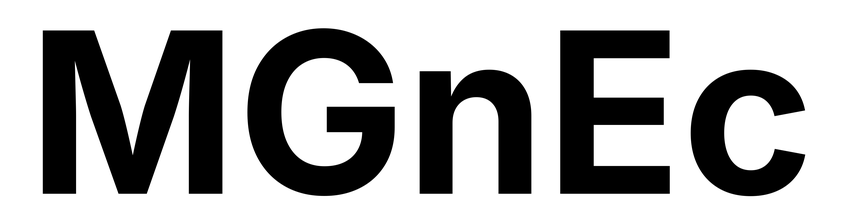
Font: Inter_Bold